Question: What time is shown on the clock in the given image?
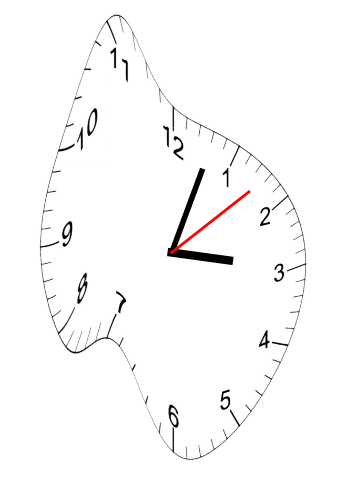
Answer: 03:03:08